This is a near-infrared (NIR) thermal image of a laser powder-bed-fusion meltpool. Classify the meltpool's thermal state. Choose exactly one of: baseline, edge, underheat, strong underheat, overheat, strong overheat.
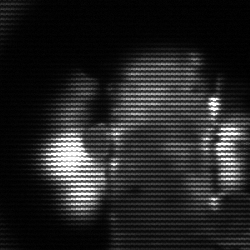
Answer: strong underheat